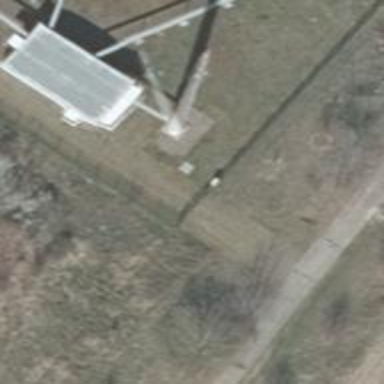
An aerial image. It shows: Communication mast tower.